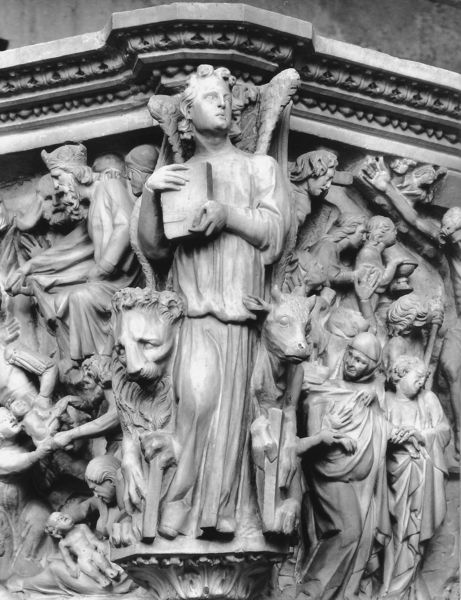
Titel: Kanzel
Künstler: Giovanni Pisano
Standort: Pistoia, S. Andrea (EU - I - Toskana)
Schlagwörter: flügel, himmel, mann, nackt, menschen, ausschnitt, frau, holz, kleid, marmor, blick, menge, bärte, arme, bibel, falten, mensch, sockel, stein, tot, kirche, figur, kind, engel, skulptur, statue, relief, giebel, kuh, rind, baby, empore, figuren, könig, stuck, plastik, foto, buch, kreuz, gesims, skulpturen, statuen, eck, kanzel, hölle, mittelalter, menschengruppe, löwe, christen, schafe, ochse, stier, erzengel, erz, mamor, ochs, rippe, st. markus, biebel, arche noah, evangelist, lukas, matthäus, sünder, cherub, gi, erzengek